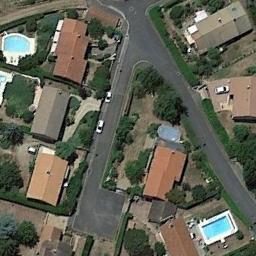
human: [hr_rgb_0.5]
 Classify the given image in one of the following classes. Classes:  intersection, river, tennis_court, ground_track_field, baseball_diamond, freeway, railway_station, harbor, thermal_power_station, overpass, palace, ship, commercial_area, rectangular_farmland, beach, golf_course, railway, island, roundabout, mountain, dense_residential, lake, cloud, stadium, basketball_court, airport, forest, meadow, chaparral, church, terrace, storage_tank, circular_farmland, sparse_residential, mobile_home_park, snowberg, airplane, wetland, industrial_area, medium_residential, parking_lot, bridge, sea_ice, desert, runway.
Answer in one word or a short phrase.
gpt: medium_residential